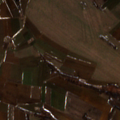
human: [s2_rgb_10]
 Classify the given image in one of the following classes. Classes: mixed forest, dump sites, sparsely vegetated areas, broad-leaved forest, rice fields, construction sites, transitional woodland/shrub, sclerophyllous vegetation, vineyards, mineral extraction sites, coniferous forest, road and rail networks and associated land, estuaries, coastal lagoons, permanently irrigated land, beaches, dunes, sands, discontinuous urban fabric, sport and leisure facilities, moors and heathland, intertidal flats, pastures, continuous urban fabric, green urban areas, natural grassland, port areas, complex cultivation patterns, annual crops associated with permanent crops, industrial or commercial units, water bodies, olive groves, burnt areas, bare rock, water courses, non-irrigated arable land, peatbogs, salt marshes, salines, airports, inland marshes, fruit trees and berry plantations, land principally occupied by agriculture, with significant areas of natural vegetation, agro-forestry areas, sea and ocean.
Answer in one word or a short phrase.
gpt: non-irrigated arable land, complex cultivation patterns, broad-leaved forest